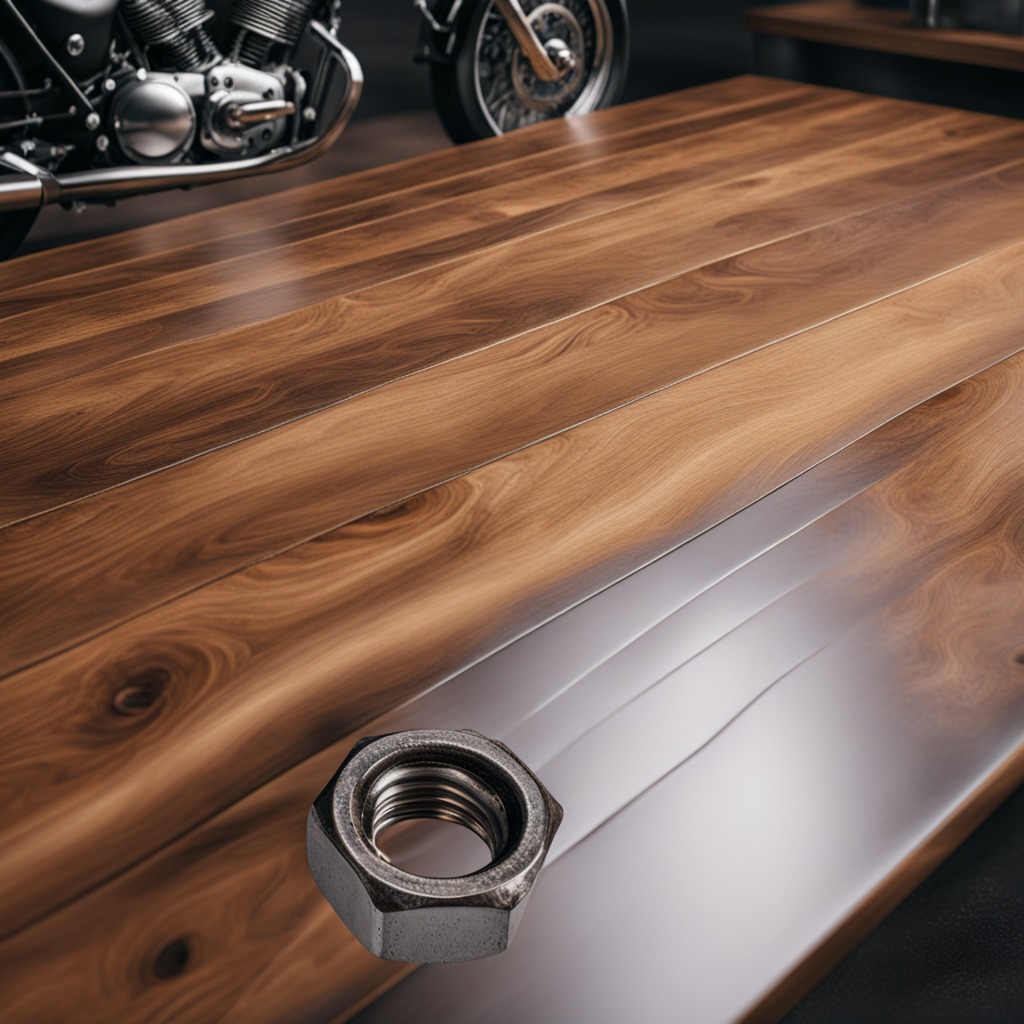
A metal nut lies on the wooden table.